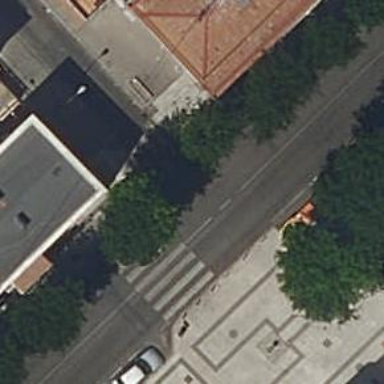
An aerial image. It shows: Pedestrian road.